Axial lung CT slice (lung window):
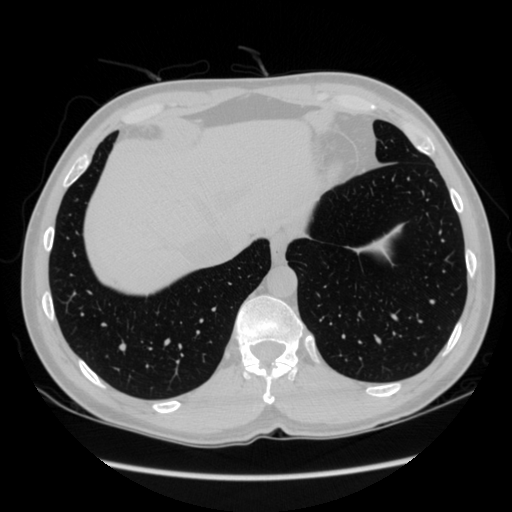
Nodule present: no